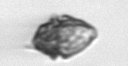
Label: Kryptoperidinium_triquetrum